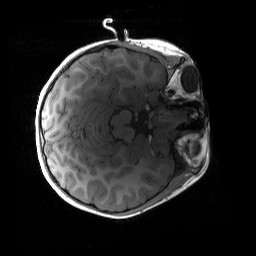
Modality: T1w
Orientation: axial
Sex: female
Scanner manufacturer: siemens
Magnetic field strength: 3 T
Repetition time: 1.9 s
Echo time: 0.00243 s